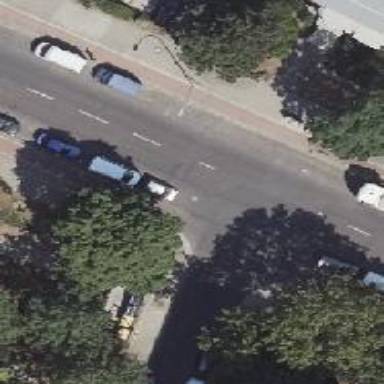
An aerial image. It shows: Unmarked road crossing.